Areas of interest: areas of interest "Park Square"
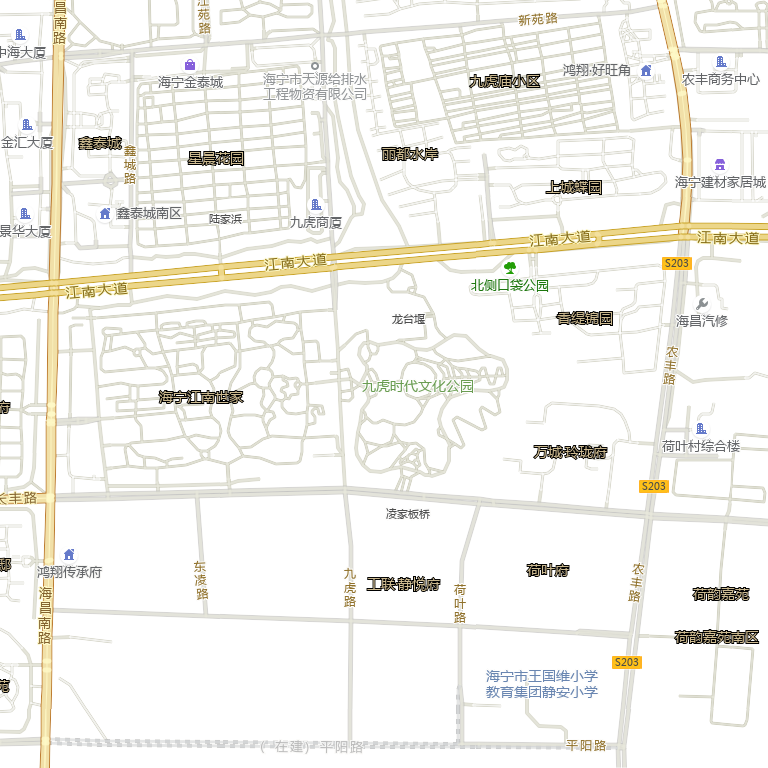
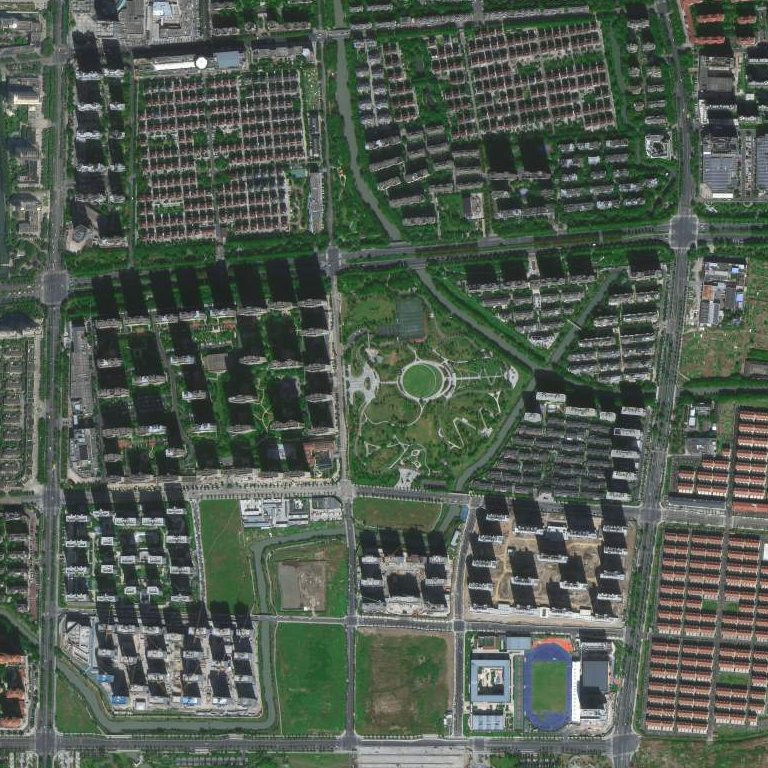